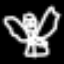
Label: angel